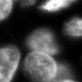
Tissue sample: ovarian
Magnification: 2.5x
Cell type: Fibroblasts
Senescence state: senescent